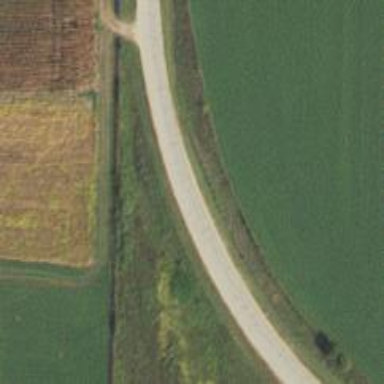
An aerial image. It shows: Secondary road.